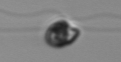
Label: flagellate_morphotype1